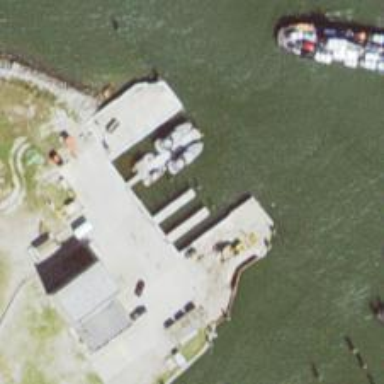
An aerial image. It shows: Pier used as boat lift along the waterway.